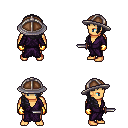
a pixel art fantasy rpg character, male body template, human, tanned skin, purple robe, magenta pants, raven right-swept hairstyle, chain helm, gold gloves, dagger, four views (front, back, left, right), 2x2 character sprite sheet, small pixel art, hard edges, no anti-aliasing